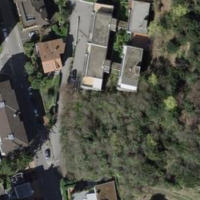
EUNIS habitat code: 54
Species observed at this site:
Erigeron karvinskianus